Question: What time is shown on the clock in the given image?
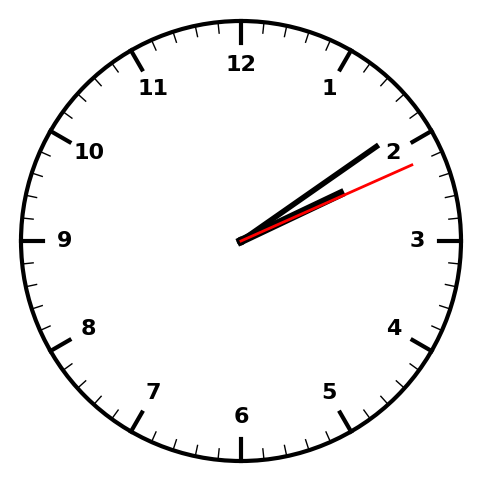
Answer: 02:09:11